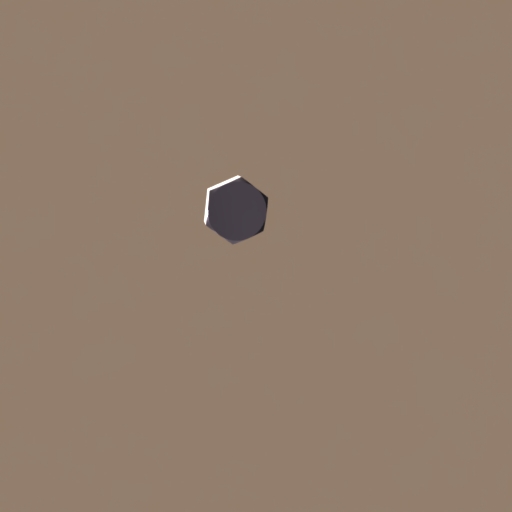
Label: bolt